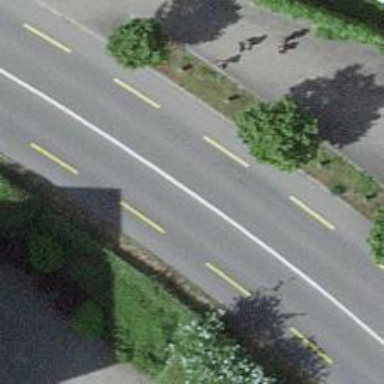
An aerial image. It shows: Secondary road with asphalt surface. There is separate cycle lane and sidewalk.